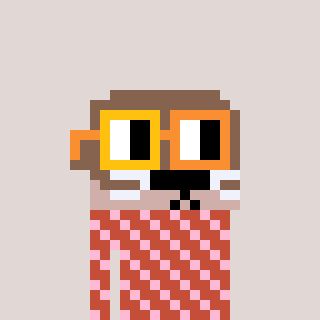
a pixel art character with square yellow and orange glasses, a otter-shaped head and a rust-colored body on a warm background